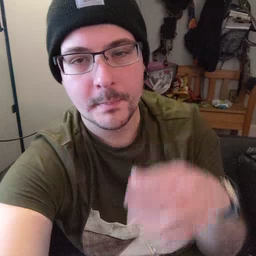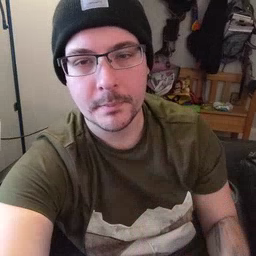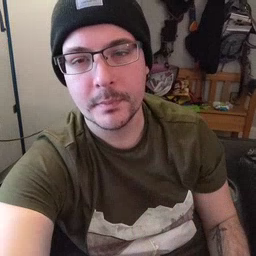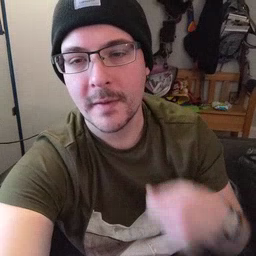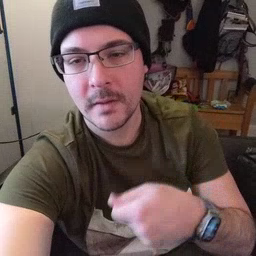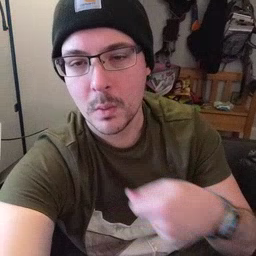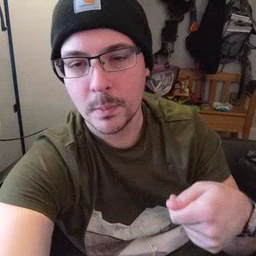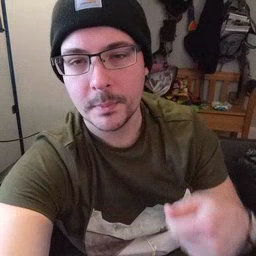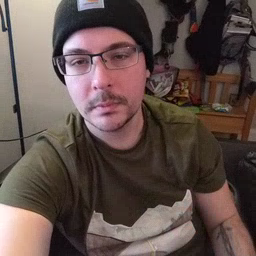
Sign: vacuum